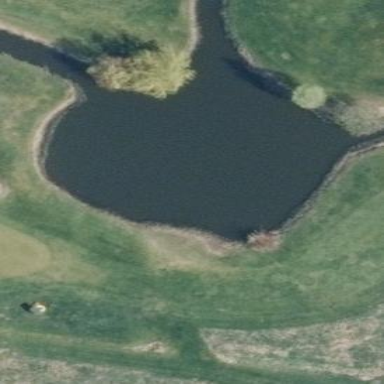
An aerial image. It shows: Water hazard on golf course.